Field crop: maize
Growth stage: 2
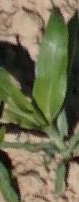
Species: maize